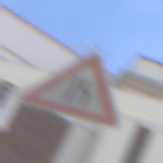
Verkehrszeichen: EinseitigVerengteFahrbahnRechts
Umgebung: Outdoor, Urban
Tageszeit: MorningAfternoon
Wetter: PartlyCloudy
Licht: Natural
Jahreszeit: NotSpecified
Kontrast: HighContrast